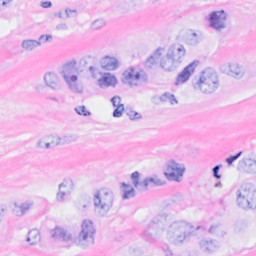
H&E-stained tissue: Breast